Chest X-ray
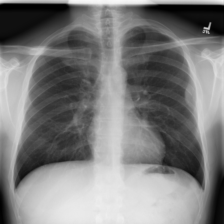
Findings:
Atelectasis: negative
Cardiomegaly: negative
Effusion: negative
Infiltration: negative
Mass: positive
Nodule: negative
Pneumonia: negative
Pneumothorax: negative
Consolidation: negative
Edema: negative
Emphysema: negative
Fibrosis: negative
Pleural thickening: negative
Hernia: negative